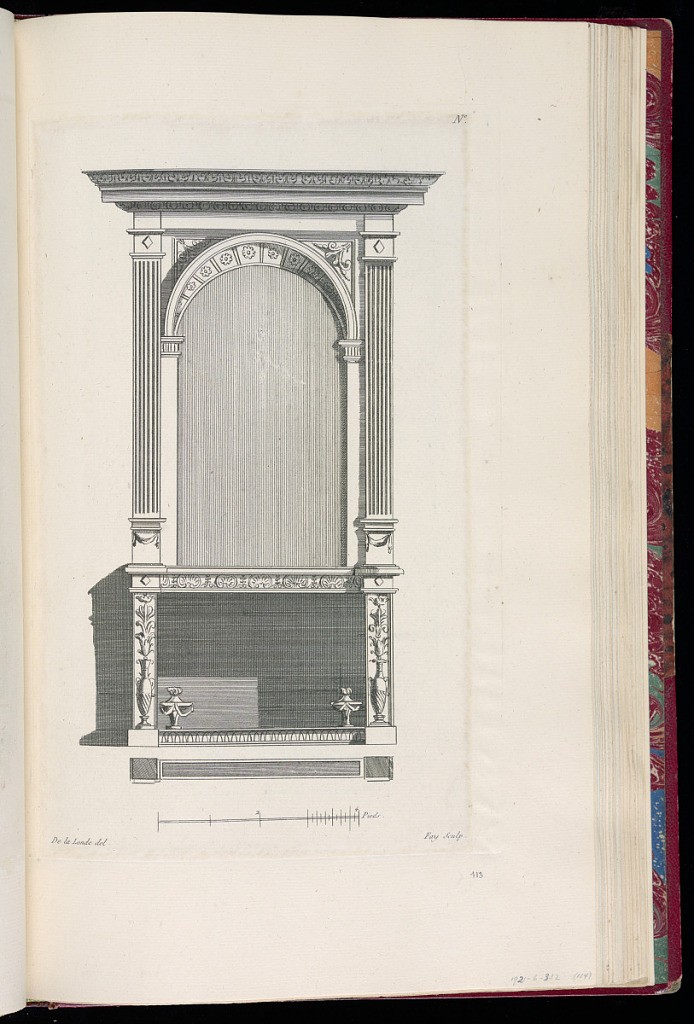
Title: Design of a Chimneypiece
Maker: Richard de Lalonde, French, active 1780–96
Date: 1780-1789
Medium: Etching on off-white laid paper
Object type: Print
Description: Design of a chimneypiece with an overmantle arched mirror. The chimneypiece is decorated with ornament motifs including urns, shells, drapery, fluting, and rosettes. The plate is signed and numbered.